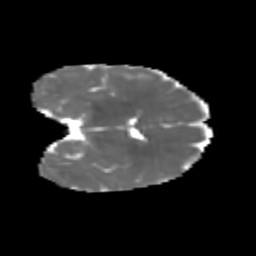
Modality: MD
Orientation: coronal
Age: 6
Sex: female
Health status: healthy